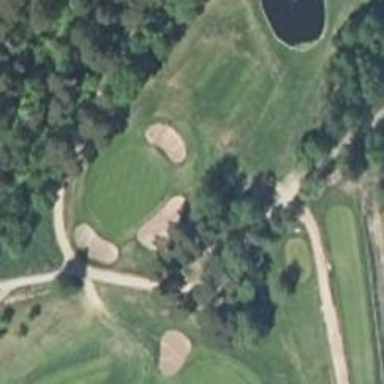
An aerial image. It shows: Grassy area designated as golf fairway.